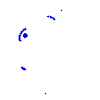
Particle: electron